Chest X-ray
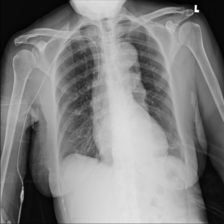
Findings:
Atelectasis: negative
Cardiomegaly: negative
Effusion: negative
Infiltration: negative
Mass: negative
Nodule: negative
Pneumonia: negative
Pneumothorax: negative
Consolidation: negative
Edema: negative
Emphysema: negative
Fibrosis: negative
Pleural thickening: negative
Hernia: negative